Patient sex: F
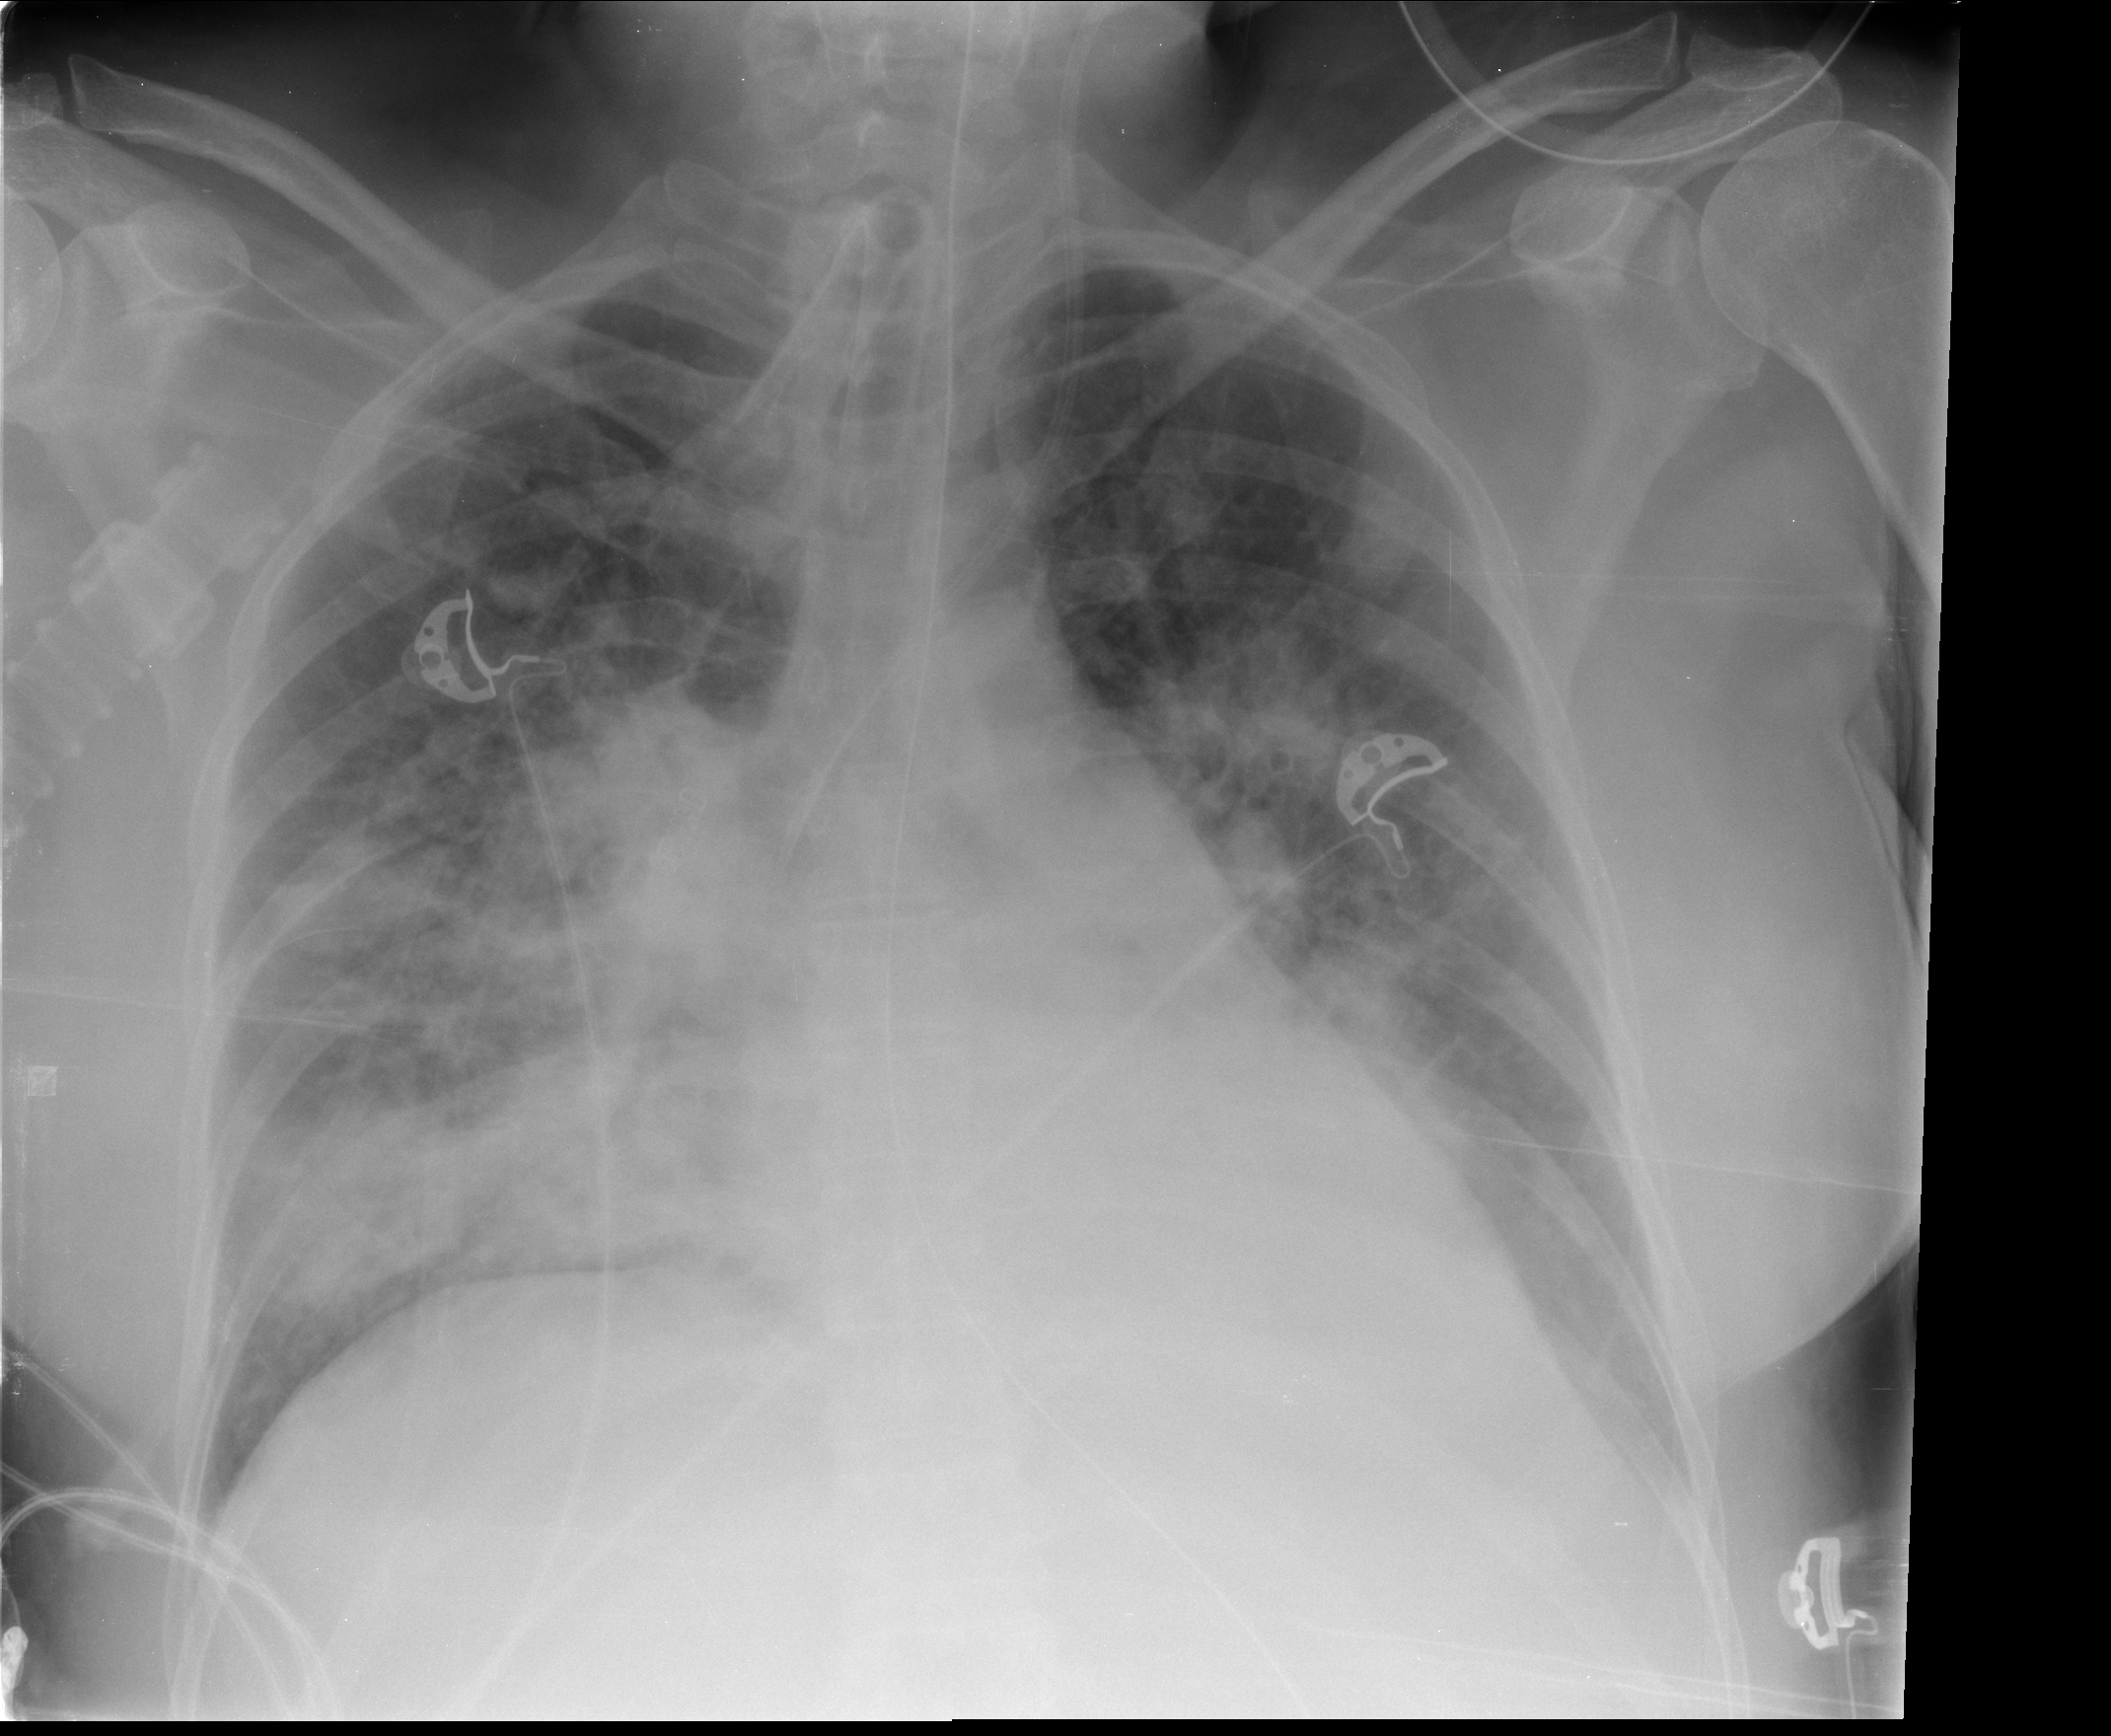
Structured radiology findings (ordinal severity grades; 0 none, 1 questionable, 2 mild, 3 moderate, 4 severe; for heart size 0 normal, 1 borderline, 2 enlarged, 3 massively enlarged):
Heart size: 0
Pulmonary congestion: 0
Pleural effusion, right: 0
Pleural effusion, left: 1
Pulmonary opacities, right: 4
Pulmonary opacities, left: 3
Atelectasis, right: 3
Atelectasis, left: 3